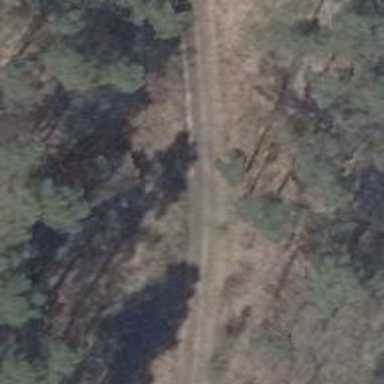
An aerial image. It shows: Dirt track road with grade 4 track type.